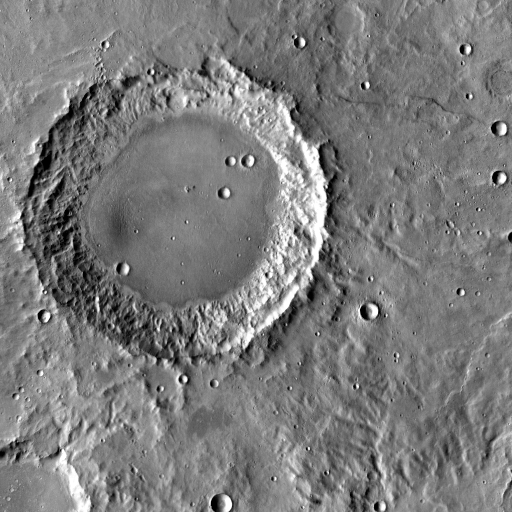
Crater classes present: Background, Other, Buried, Secondary